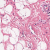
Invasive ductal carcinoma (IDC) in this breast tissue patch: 0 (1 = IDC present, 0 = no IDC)